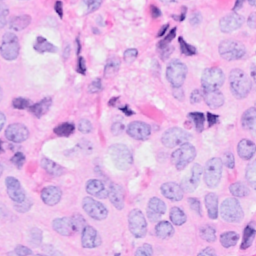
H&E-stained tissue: Breast